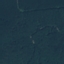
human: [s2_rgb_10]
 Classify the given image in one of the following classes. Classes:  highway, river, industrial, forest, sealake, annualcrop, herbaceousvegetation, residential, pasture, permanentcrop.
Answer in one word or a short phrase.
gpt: Forest